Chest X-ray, AP view. Patient: 32 years old, sex M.
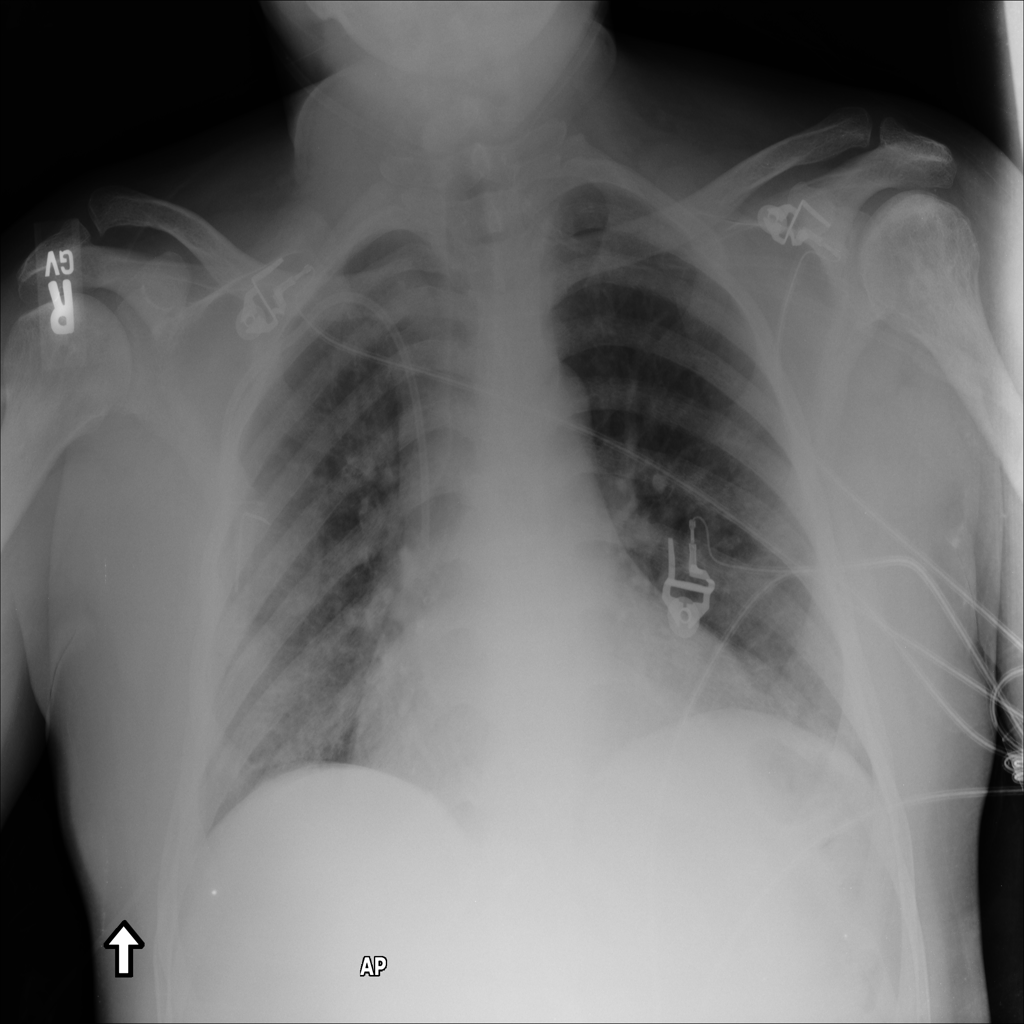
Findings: No Finding